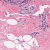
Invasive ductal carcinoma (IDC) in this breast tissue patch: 0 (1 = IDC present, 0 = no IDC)